Question: I am using Kendo Column Menu option for kendo grid.I want that while hiding/showing the columns through the third option i.e Column I want to hide the Menus if the title of that column is blank.

Here I want to Hide the RefValue4 and RefValue5 since it corresponding values are coming null from the database.so there is no need of showing these.
I am doing this way:
'''
if (grid.dataSource.data()[0].RefName4==null) {
grid.hideColumn(18);
}
'''
but not able to achieve the result.
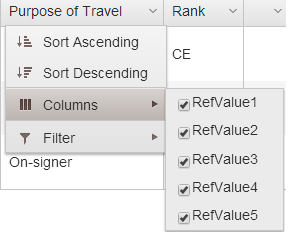
Answer: Is enough checking the content of the first row of the grid (as you propose in your code sample(? If so, you can define a 'dataBound' handler that hides columns as:
'''
dataBound : function (e) {
// Get reference to the grid
var grid = e.sender;
// Get reference to received data
var data = e.sender.dataSource.data();
// Check that we actually received any data
if (data.length > 0) {
// Iterate on columns hiding those that in the first row have no data
$.each(grid.options.columns, function (idx, elem) {
if (!data[0][elem.field]) {
grid.hideColumn(idx);
}
});
}
}
'''
This runs anytime that you receive data from the server but as I said, only checks for the content of the first but you can easily modify for checking all. What this does not implement is hiding the column title from the menu.
See a running example here: <URL>
: If you need that columns with no data are not displayed but also do not show up in the menu, you need to configure 'columns' in the grid without those columns. You can do it in runtime once the data is received doing something like:
'''
// Fetch data from the DataSource
ds.fetch(function (d) {
// By default, no column in the grid
var columns = [];
// List of available column definitions
var definitions = [
{ field: "Id", hidden: true },
{ field: "FirstName", title: "First Name" },
{ field: "LastName", title: "Last Name" },
{ field: "City" },
{ field: "Position" }
];
// For each column in the definition check if there is data
$.each(definitions, function(idx, elem) {
if(d.items[0][elem.field]) {
// If there is data then copy the definition to columns
columns.push(elem);
}
});
// Use received data plus the columns definition computed
$("#grid").kendoGrid({
dataSource: d.items,
editable : false,
pageable : true,
columnMenu: true,
columns : columns
}).data("kendoGrid");
});
'''
Where 'ds' is the 'DataSource' definition.
See it here : <URL>